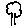
Label: tree